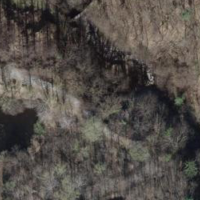
EUNIS habitat code: 41
Species observed at this site:
Aruncus dioicus
Ilex aquifolium